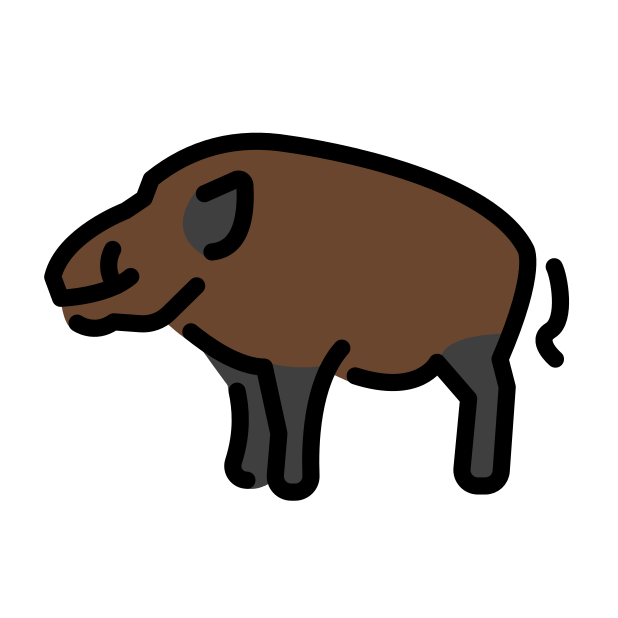
boar